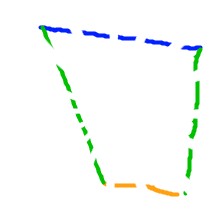
Shape: trapezoid